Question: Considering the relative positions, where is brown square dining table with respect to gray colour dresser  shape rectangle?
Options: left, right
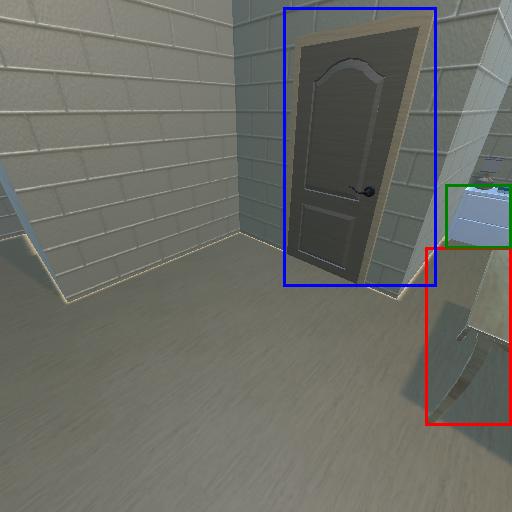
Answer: left